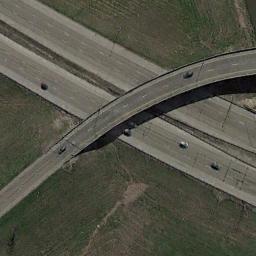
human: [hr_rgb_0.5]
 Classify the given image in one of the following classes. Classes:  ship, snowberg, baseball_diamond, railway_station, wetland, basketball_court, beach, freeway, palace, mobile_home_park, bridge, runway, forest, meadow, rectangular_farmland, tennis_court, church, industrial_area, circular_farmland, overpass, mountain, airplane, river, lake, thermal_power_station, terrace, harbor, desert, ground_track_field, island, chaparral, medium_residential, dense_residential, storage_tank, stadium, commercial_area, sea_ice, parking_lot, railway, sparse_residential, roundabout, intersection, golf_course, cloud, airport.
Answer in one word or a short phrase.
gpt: overpass